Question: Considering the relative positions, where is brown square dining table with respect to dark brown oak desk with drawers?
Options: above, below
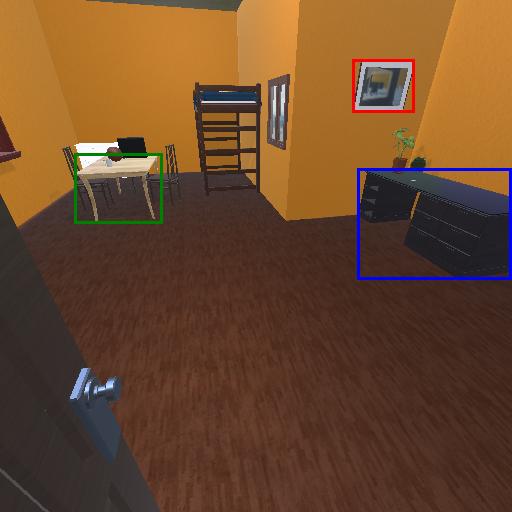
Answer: above